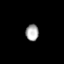
Tissue: prostate
Cell type: T cells
Senescence score: 0.688
Nuclear area (px): 209
Mean DAPI intensity: 168.641